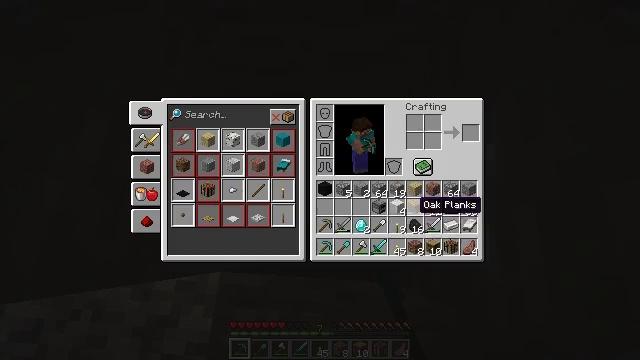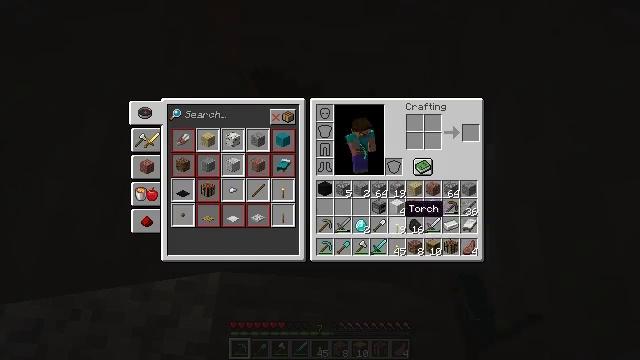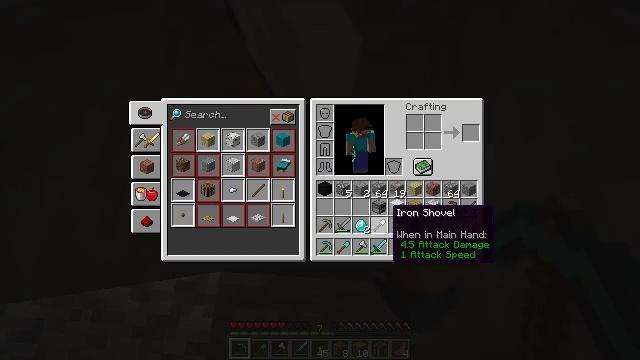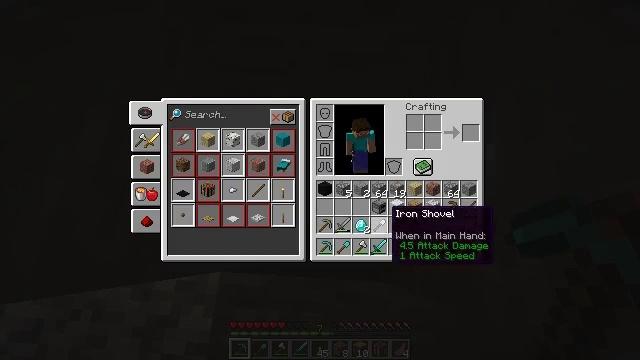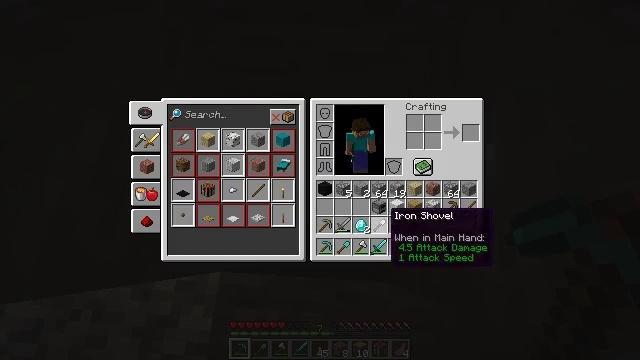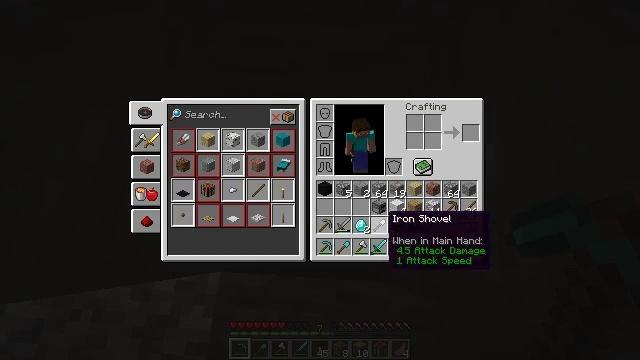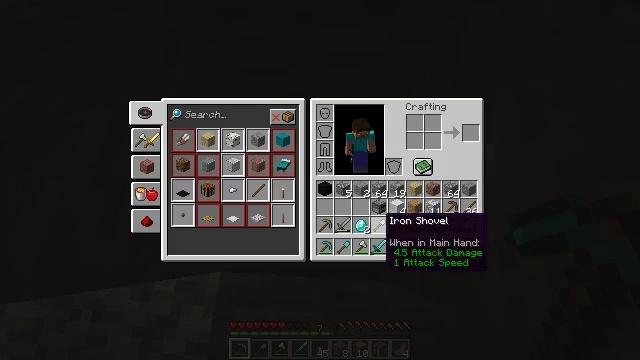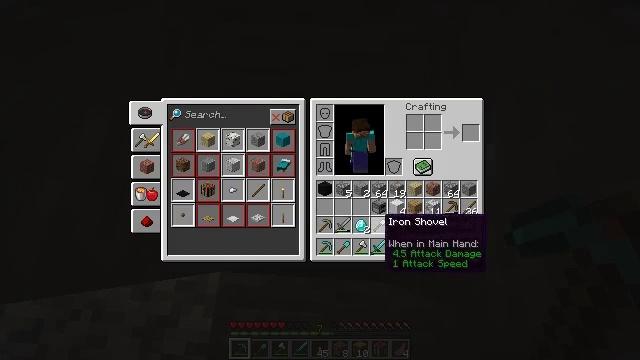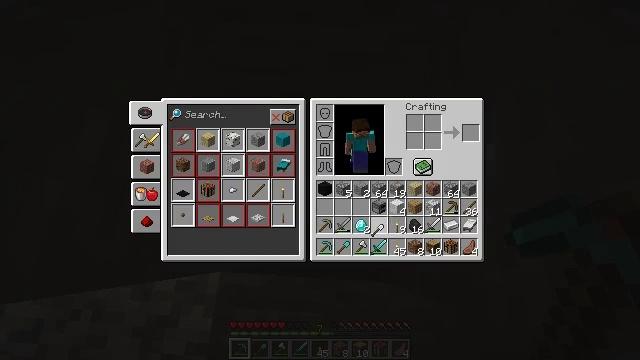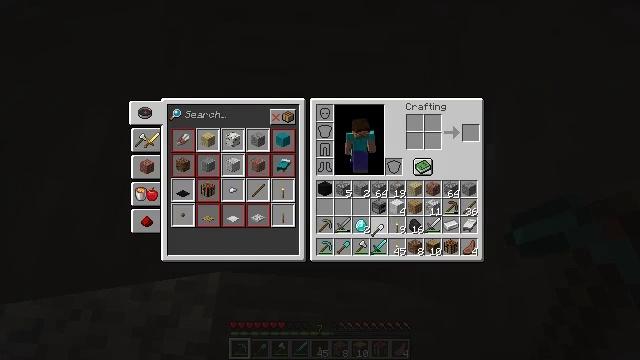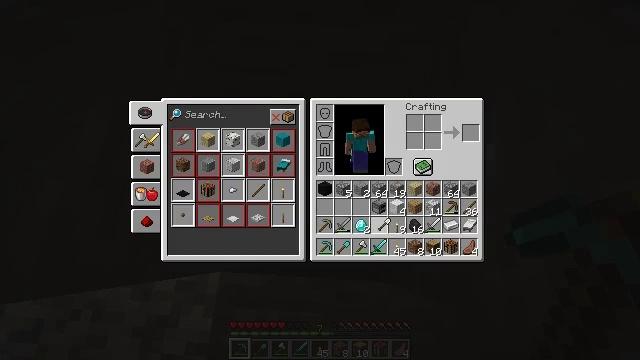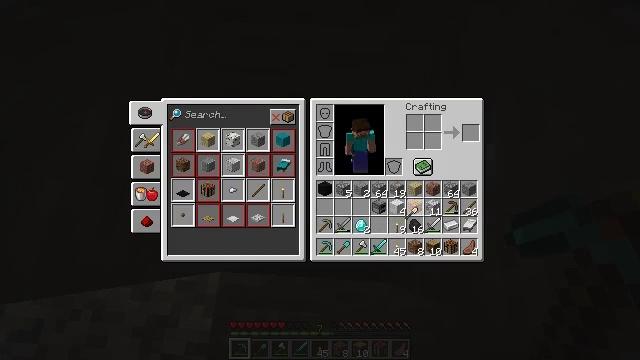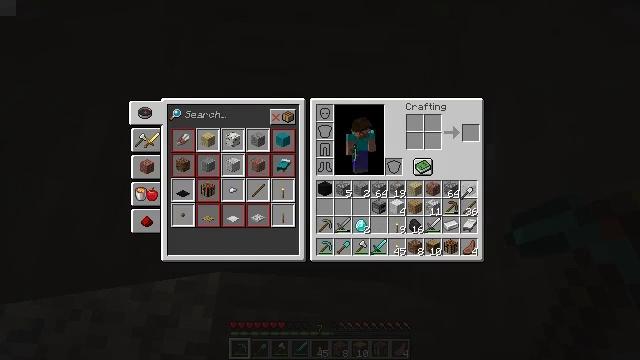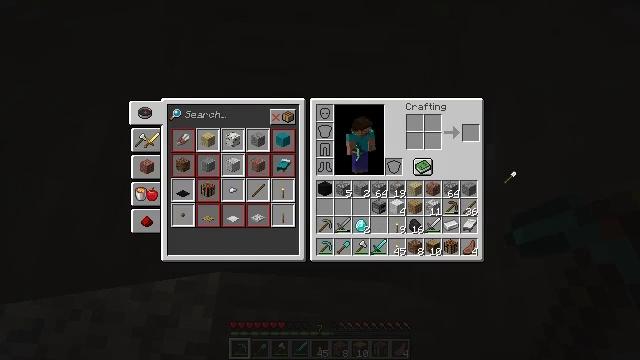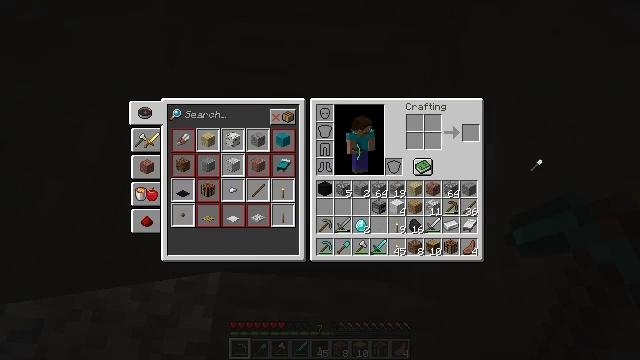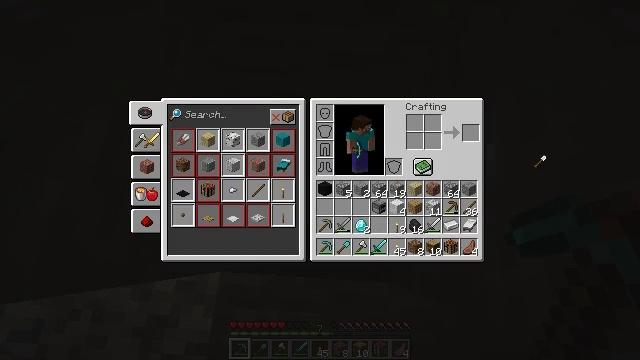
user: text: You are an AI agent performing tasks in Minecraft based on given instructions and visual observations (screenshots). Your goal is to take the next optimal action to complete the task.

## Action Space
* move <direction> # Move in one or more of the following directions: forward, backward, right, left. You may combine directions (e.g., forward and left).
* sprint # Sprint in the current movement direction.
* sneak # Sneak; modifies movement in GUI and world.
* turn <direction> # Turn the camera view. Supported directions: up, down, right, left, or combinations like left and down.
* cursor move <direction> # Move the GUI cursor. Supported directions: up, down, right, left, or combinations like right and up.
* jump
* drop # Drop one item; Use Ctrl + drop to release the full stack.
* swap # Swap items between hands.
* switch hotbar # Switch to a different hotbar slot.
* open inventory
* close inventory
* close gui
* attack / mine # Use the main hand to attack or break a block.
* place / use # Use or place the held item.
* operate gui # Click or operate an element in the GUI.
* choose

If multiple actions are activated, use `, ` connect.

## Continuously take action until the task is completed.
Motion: motion action
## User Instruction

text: Remove an iron shovel from the inventory.
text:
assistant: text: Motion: cursor move left, open gui
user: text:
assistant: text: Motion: cursor move left
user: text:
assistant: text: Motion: no_op
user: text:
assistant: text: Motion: no_op
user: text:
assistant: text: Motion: no_op
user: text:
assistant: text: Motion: no_op
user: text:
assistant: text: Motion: no_op
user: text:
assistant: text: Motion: operate gui
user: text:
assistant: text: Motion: operate gui
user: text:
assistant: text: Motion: operate gui
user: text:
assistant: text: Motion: cursor move right and up
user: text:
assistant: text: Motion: cursor move right and up
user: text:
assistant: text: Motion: cursor move right and up
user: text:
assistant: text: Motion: cursor move right and up
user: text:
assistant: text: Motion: no_op
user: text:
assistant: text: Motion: no_op
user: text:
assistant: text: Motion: no_op
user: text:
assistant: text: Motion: no_op
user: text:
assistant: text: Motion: no_op
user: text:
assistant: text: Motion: no_op
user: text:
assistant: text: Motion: no_op
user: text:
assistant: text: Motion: no_op
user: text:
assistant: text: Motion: no_op
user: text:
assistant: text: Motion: no_op
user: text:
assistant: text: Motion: no_op
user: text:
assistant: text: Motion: operate gui
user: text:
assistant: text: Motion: operate gui
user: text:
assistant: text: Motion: operate gui
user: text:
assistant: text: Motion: cursor move left
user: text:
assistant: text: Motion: cursor move left and down